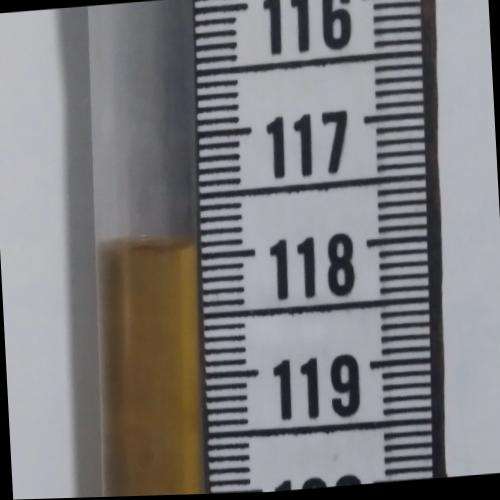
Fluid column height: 117.9 cm